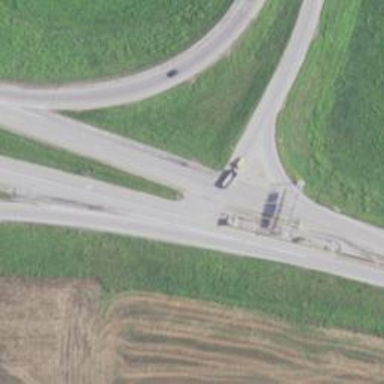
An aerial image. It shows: Primary highway.